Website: crate-barrel
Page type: review-order
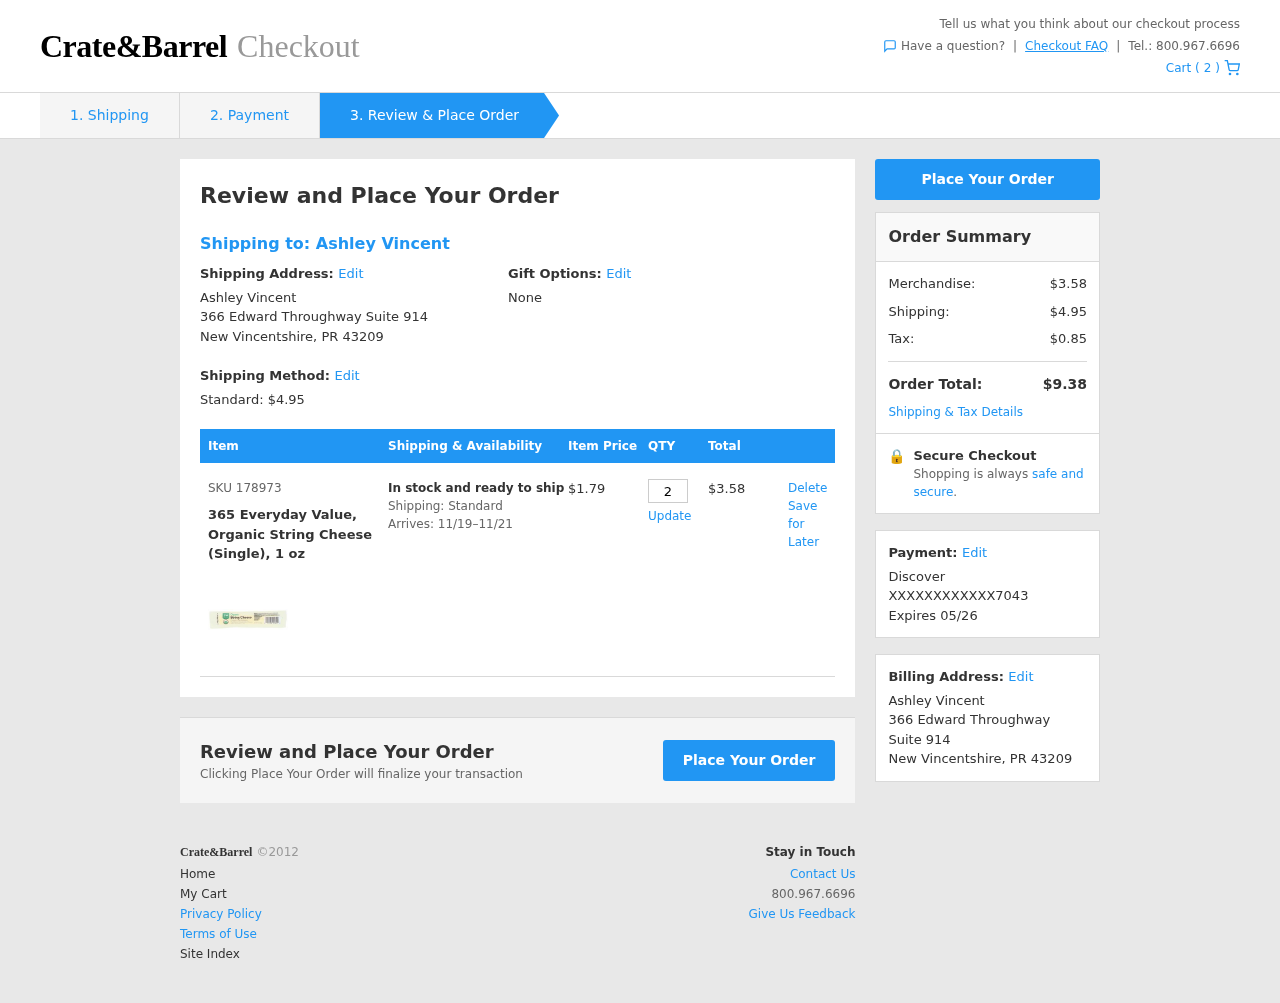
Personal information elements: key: PII_CARD_LAST4
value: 7043
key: PII_CARD_TYPE
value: Discover
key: PII_FULLNAME
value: Ashley Vincent
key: PII_FULLNAME2
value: Ashley Vincent
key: PII_STREET
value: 366 Edward Throughway Suite 914
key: PII_CITY2
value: New Vincentshire
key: PII_STATE_ABBR2
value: PR
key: PII_POSTCODE
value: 43209
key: PII_POSTCODE_FULL
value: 43209
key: PII_POSTCODE_NUMERIC
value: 43209
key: PII_CARD_EXPIRY
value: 05/26
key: PII_FULLNAME3
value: Ashley Vincent
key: PII_CITY3
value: New Vincentshire
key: PII_STATE_ABBR3
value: PR
Product elements: key: PRODUCT1_NAME
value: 365 Everyday Value, Organic String Cheese (Single), 1 oz
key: PRODUCT1_PRICE
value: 1.79
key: PRODUCT1_QUANTITY
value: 2
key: PRODUCT1_SKU
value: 178973
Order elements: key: ORDER_NUM_ITEMS
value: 2
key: ORDER_SHIPPING_COST
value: $4.95
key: ORDER_DELIVERY_DATE
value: Arrives: 11/19–11/21
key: ORDER_SUBTOTAL
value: $3.58
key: ORDER_SUBTOTAL2
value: $3.58
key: ORDER_SHIPPING_COST2
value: $4.95
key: ORDER_TAX
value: $0.85
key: ORDER_TOTAL
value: $9.38